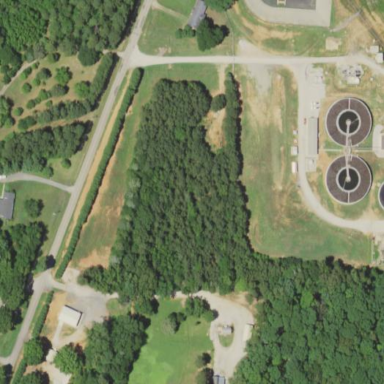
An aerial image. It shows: Wastewater plant.